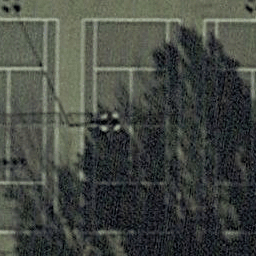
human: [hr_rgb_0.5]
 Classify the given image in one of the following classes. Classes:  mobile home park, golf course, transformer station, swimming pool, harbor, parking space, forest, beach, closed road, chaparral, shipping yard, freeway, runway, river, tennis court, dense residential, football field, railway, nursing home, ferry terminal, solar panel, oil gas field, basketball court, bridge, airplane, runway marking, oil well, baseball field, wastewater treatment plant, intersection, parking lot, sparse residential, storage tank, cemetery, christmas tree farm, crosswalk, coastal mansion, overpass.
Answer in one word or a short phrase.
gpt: tennis court